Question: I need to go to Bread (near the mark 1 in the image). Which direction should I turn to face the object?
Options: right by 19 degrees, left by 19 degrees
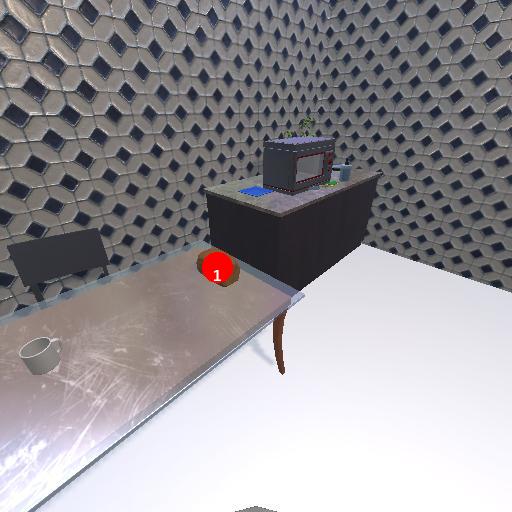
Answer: right by 19 degrees